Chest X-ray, PA view. Patient: 51 years old, sex F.
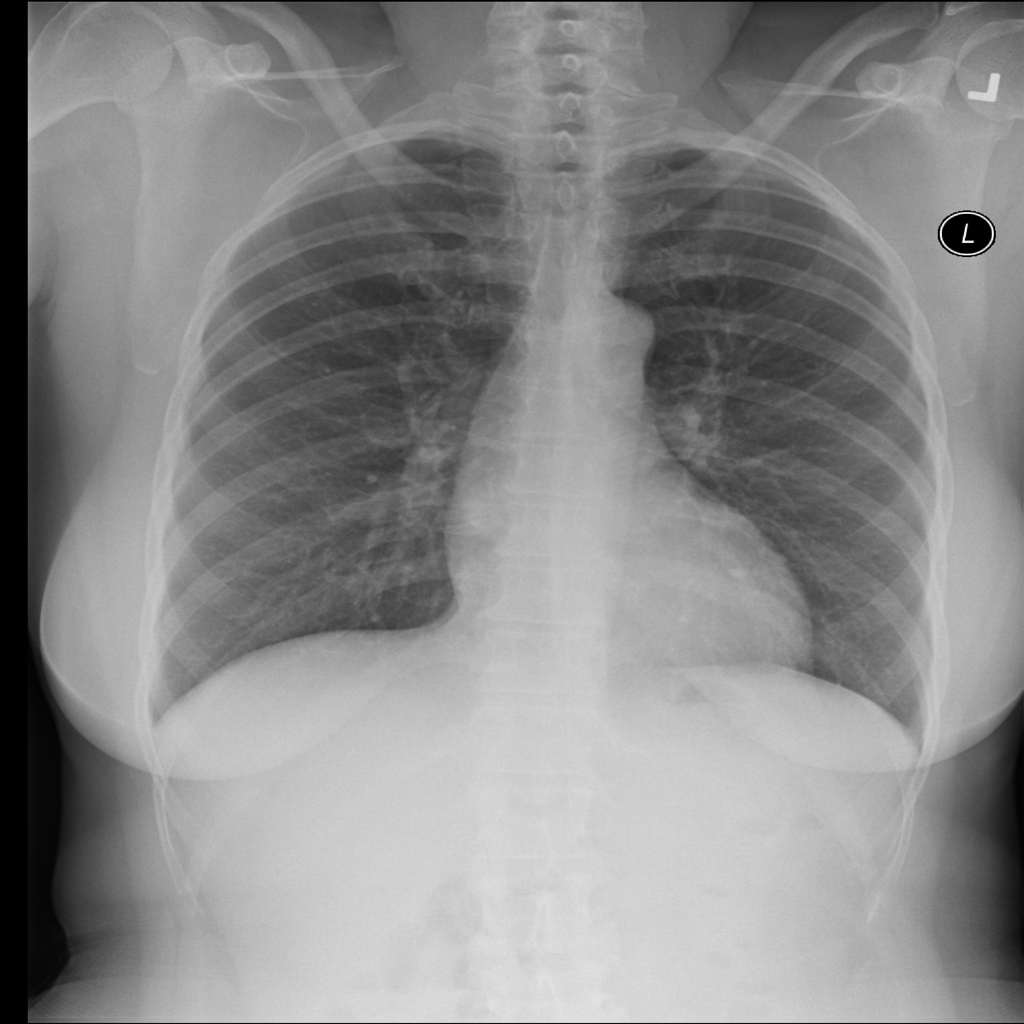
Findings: No Finding